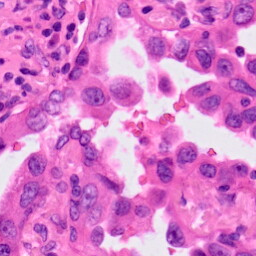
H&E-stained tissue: Lung